Aerial crown-view tile of a tropical tree (Barro Colorado Island, Panama), acquired 20240716:
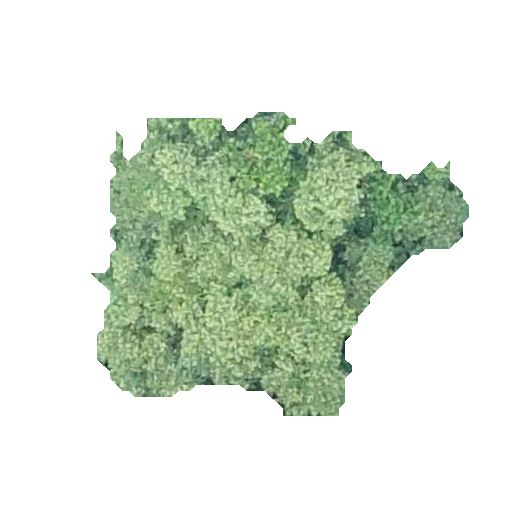
Species: Luehea seemannii
GBIF accepted scientific name: Luehea seemannii
Crown area: 119.701 m²